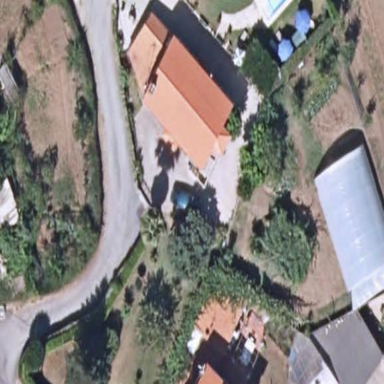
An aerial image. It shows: Simple house.